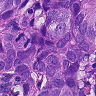
Metastatic tissue present: yes